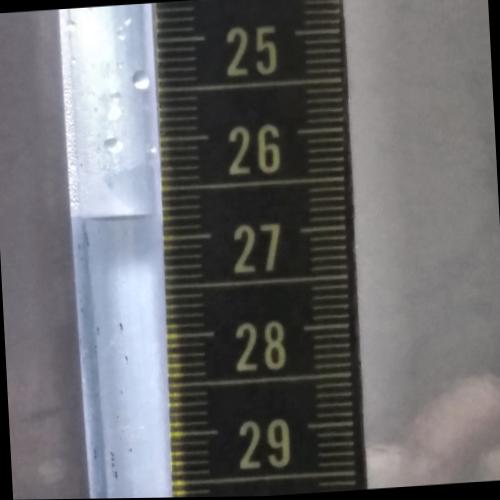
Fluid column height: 26.8 cm